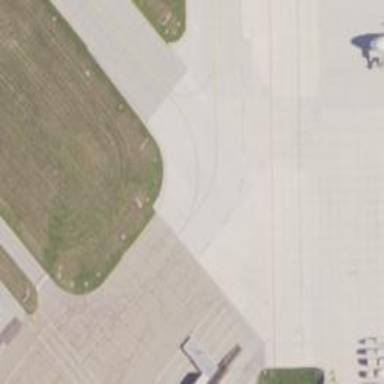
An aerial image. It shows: Image of taxiway at airport.